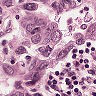
Metastatic tissue present: yes